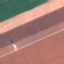
Land use / land cover: AnnualCrop